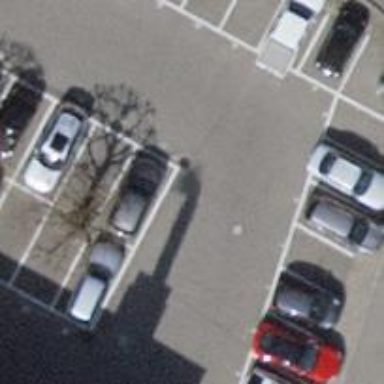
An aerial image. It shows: Asphalt parking aisle road.